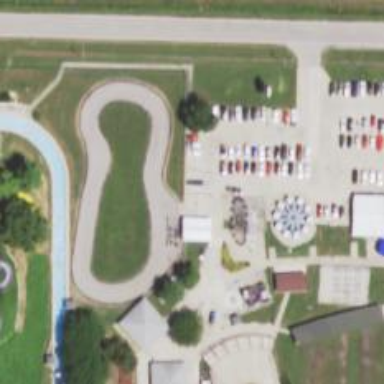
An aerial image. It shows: Raceway for motor sports.